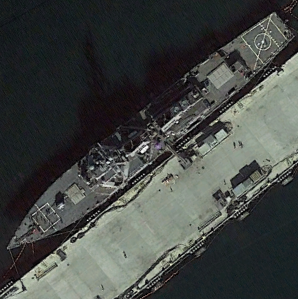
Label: destroyer